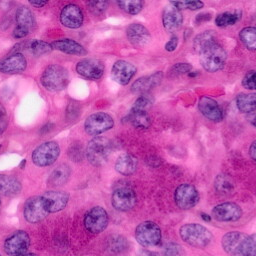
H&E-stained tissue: Pancreatic